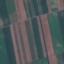
Label: AnnualCrop